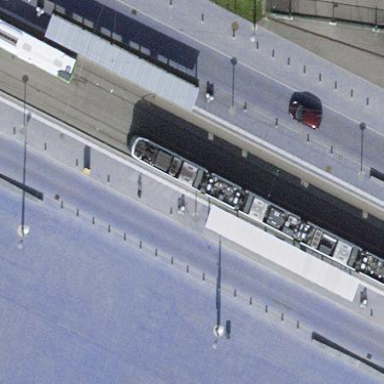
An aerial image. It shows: Platform with asphalt surface in public transport area. The platform includes shelter.